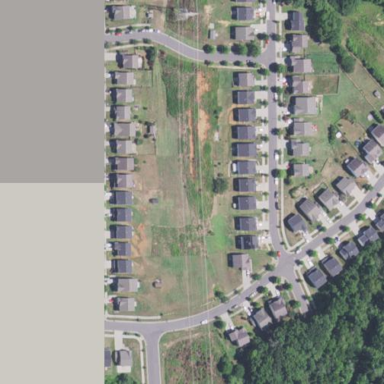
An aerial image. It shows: Residential area composed of single-family homes.